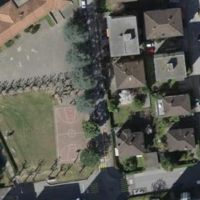
EUNIS habitat code: 57
Species observed at this site:
Helleborus niger